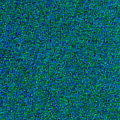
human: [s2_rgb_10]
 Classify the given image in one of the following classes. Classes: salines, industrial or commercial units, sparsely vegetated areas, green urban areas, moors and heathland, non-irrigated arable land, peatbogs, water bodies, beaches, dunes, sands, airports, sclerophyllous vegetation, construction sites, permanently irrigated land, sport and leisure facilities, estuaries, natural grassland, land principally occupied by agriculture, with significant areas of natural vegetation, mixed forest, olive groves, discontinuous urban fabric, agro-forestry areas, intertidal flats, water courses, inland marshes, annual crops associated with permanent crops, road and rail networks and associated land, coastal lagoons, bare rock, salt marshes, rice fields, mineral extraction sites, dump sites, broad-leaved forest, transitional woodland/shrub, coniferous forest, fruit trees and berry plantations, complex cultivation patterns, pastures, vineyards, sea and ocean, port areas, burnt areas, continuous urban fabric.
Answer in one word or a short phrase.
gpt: sea and ocean